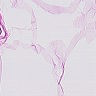
Metastatic tissue present: no